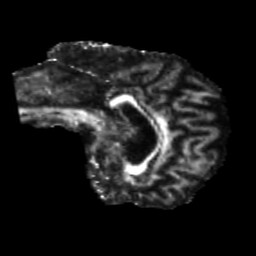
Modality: FA
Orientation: sagittal
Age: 46
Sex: male
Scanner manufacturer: siemens
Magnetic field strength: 3 T
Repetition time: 5.25 s
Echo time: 0.08 s